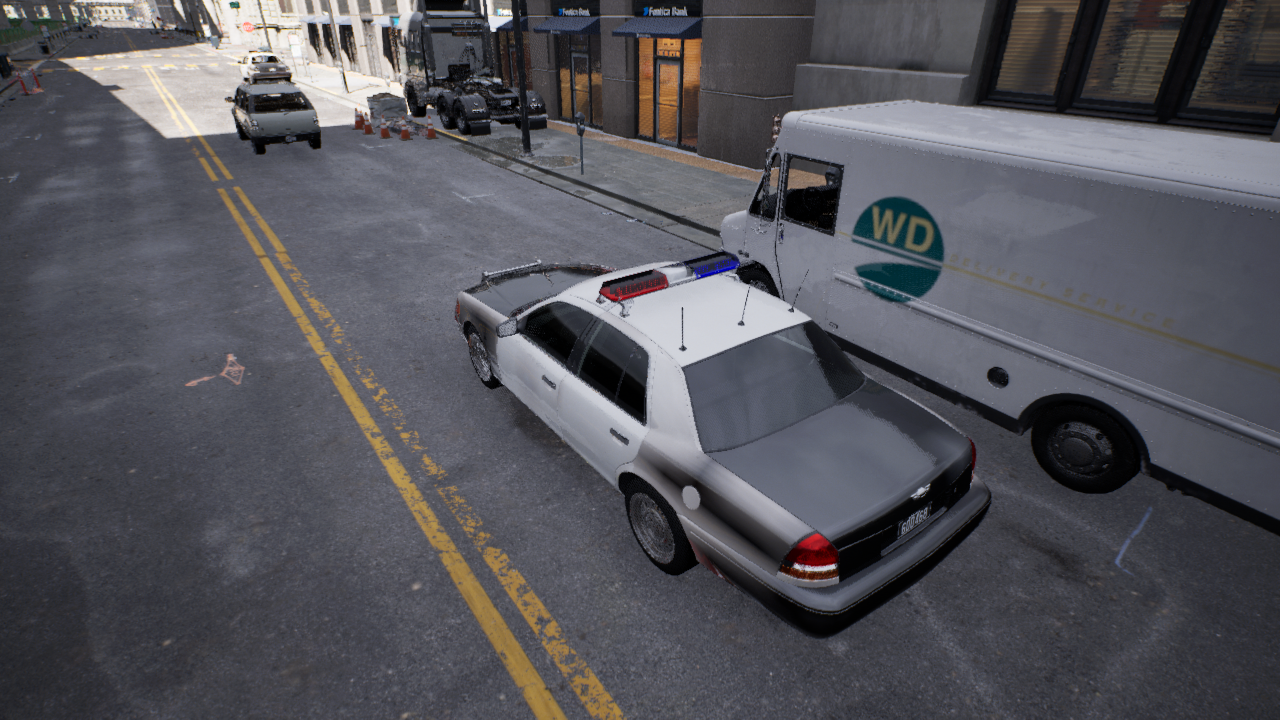
Venue: downtown
Lighting: clear day
Vehicle rig: sedan